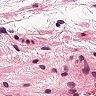
Metastatic tissue present: no